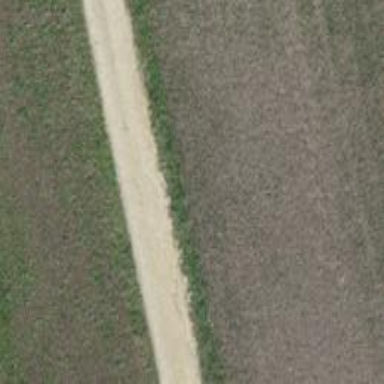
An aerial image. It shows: Gravel track with grade 2 quality.